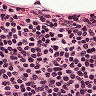
Metastatic tissue present: no